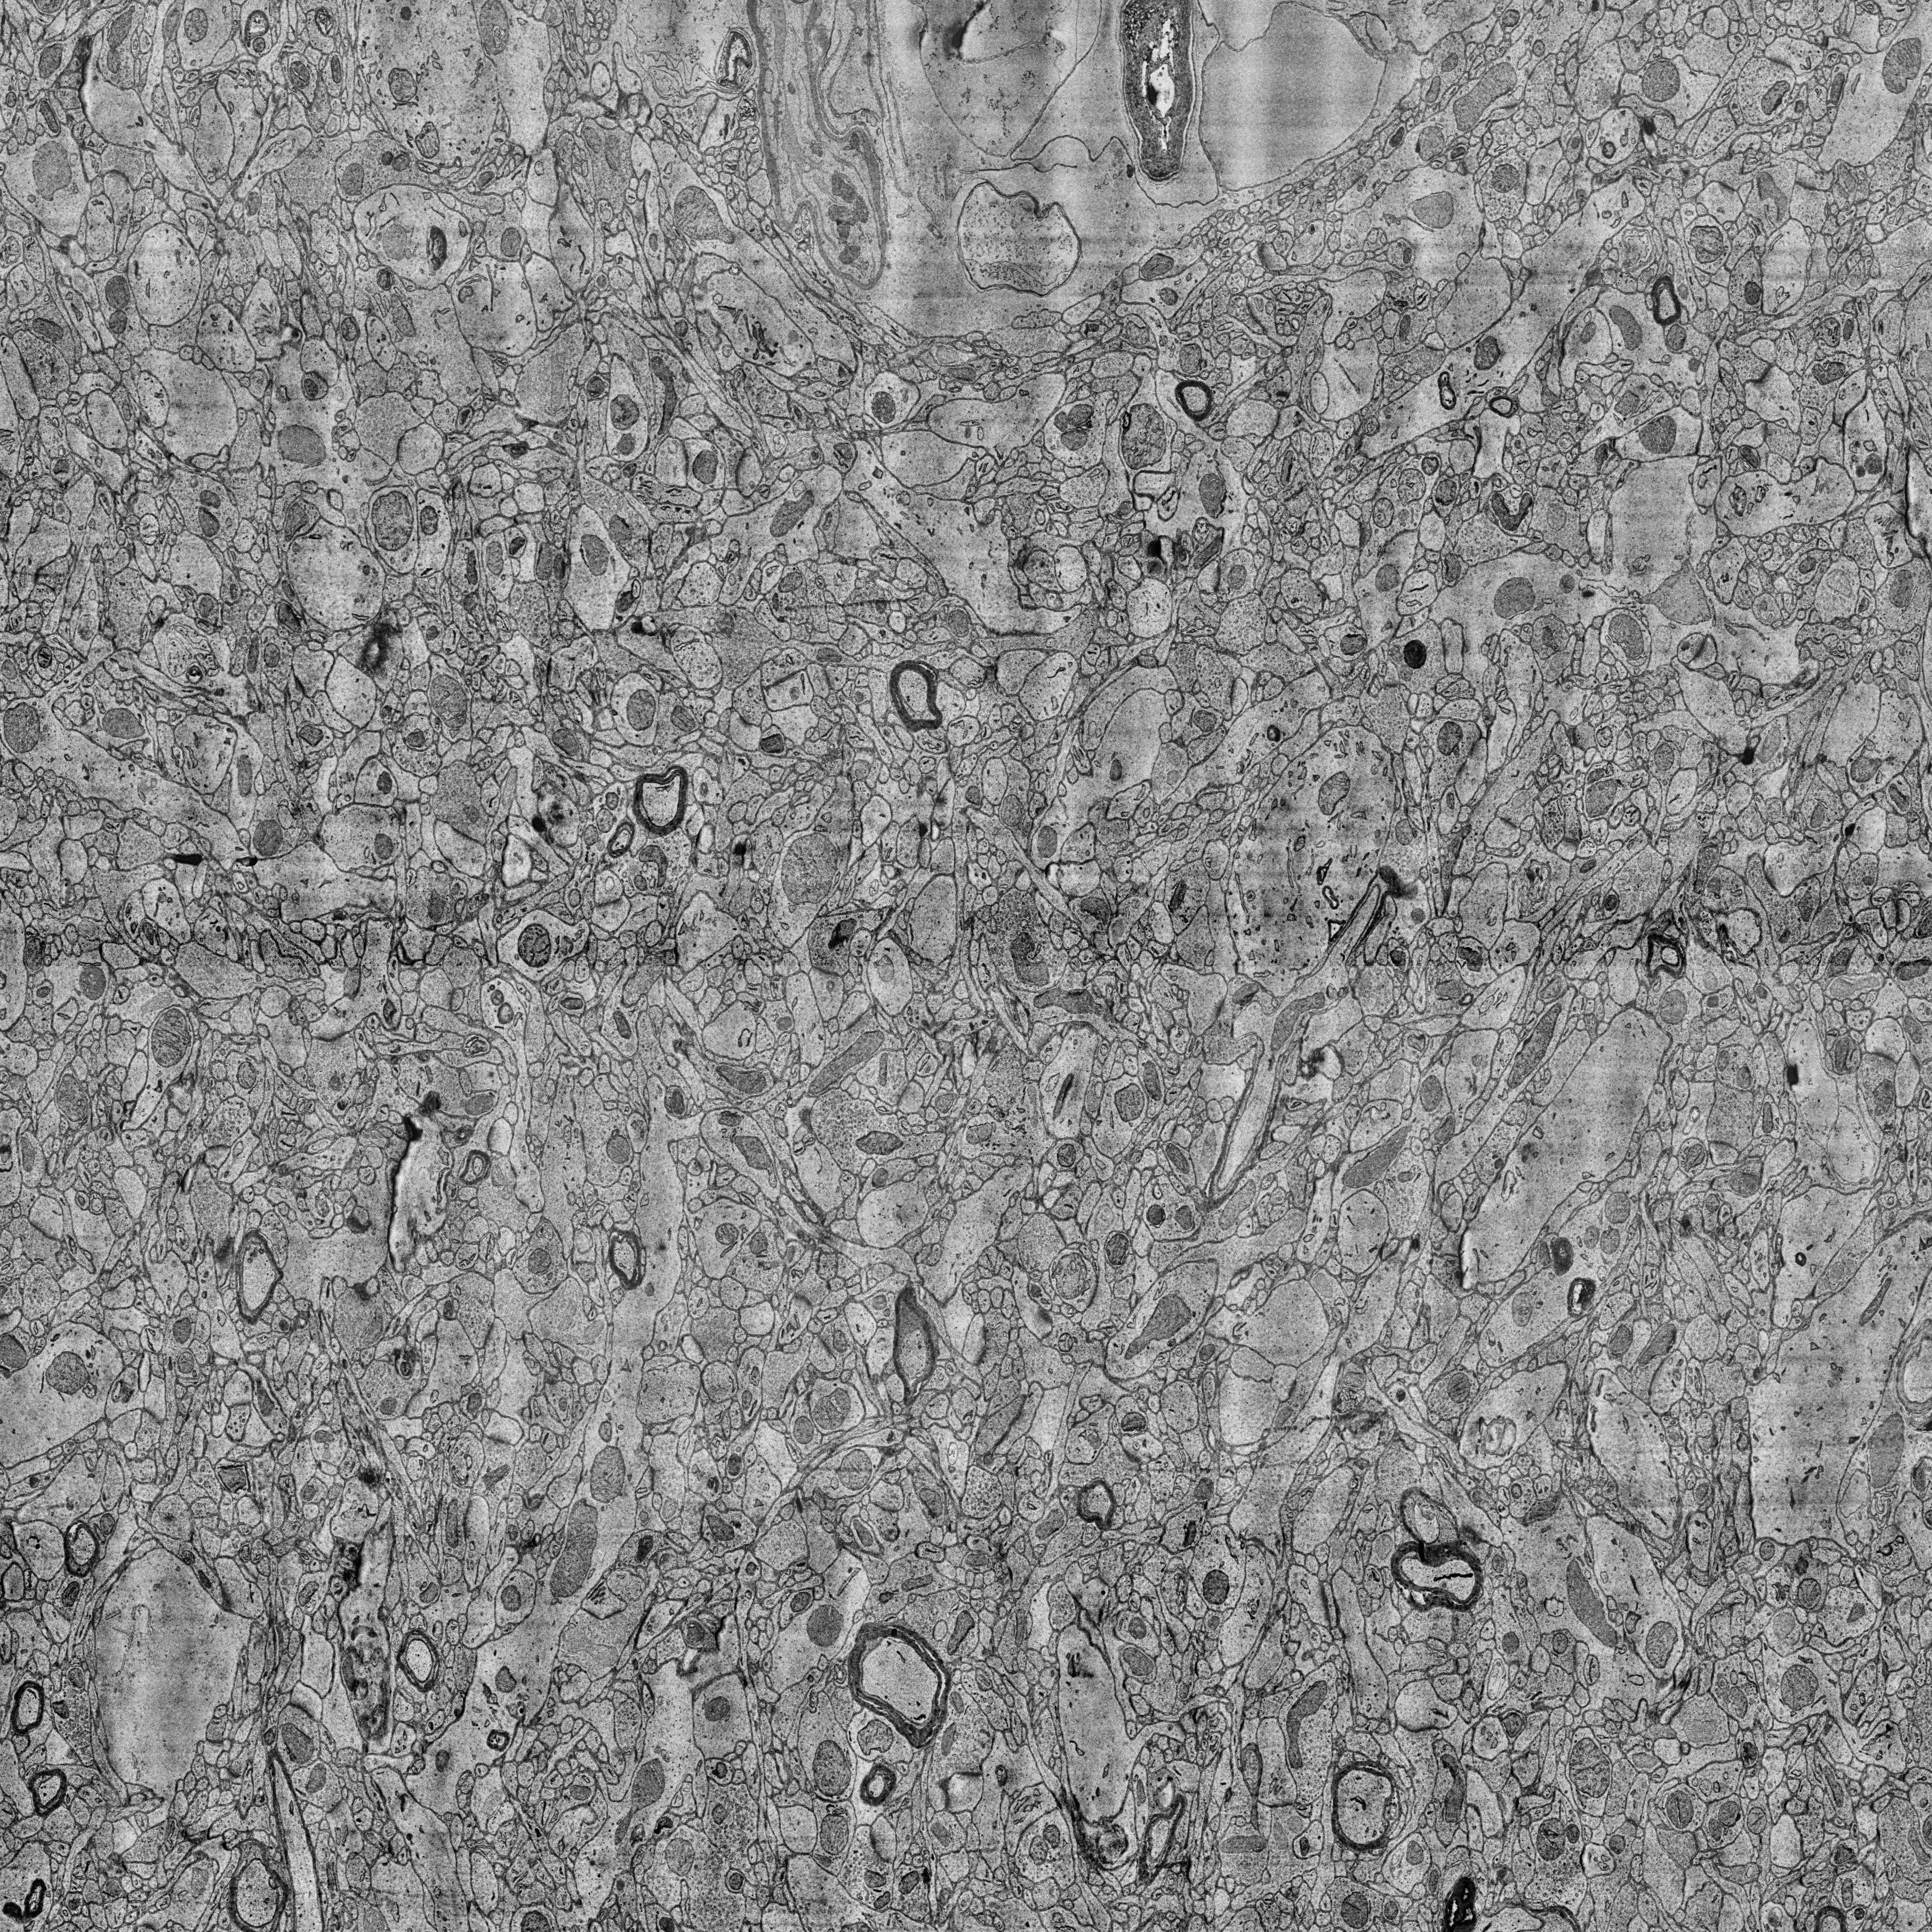
Electron microscopy slice of human cortex tissue
Slice depth (z): 56
Mitochondria instances in slice: 482